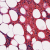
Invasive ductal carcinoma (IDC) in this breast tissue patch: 0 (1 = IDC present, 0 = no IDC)